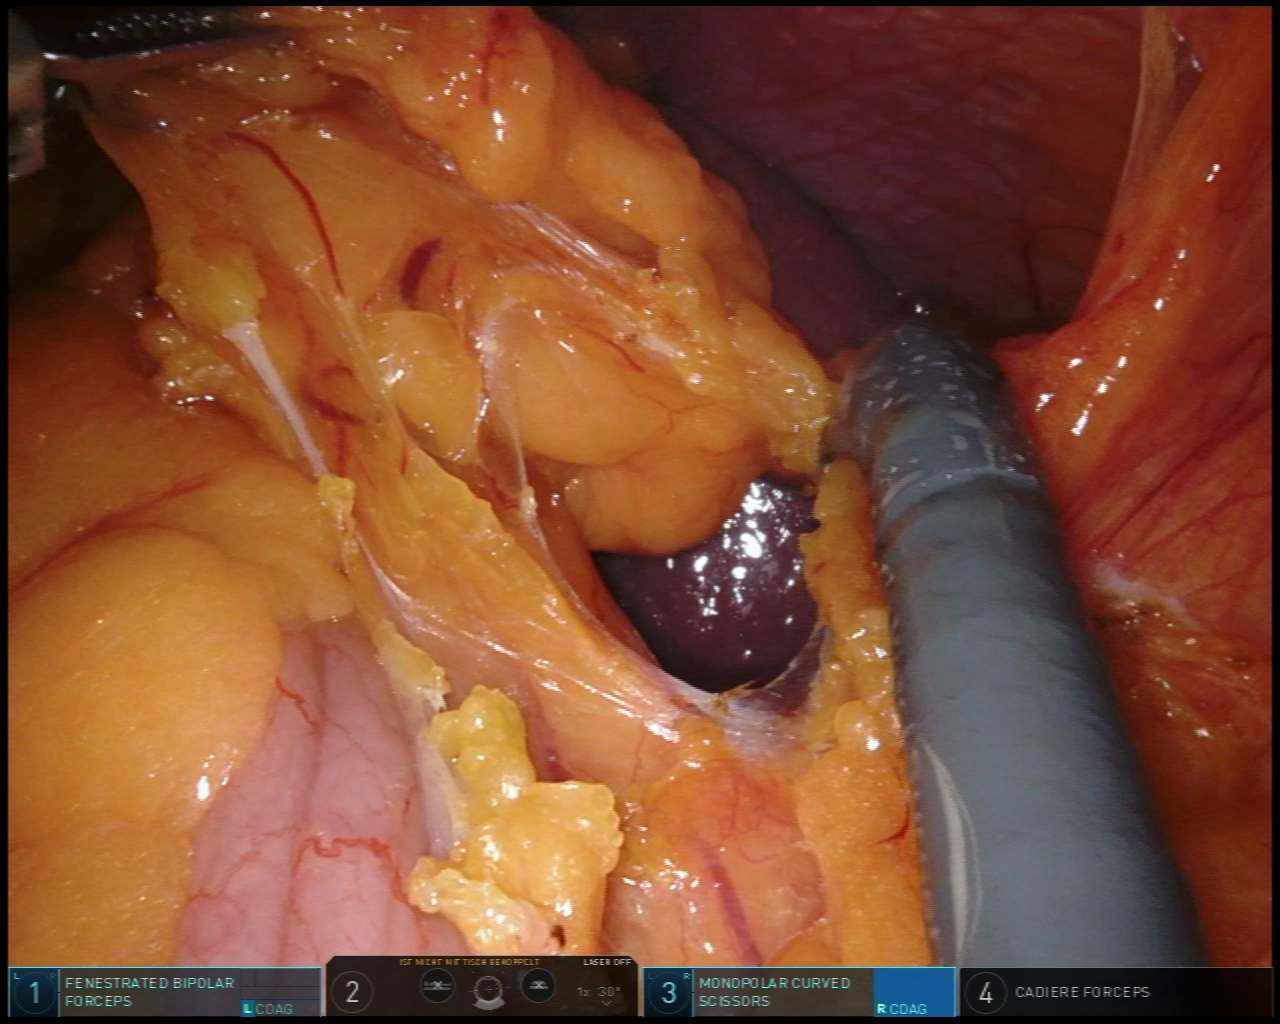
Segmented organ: abdominal_wall
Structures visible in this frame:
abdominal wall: yes
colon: yes
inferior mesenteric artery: no
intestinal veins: no
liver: no
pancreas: no
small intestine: no
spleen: yes
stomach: no
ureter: no
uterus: no
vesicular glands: no